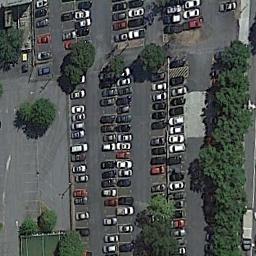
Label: parking_lot